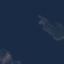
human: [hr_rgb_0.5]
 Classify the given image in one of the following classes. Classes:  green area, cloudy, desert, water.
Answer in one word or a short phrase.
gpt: water